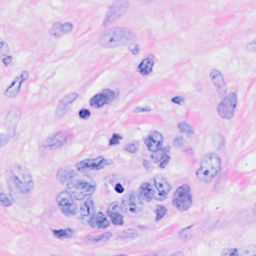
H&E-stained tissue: Breast